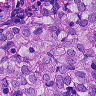
Metastatic tissue present: yes